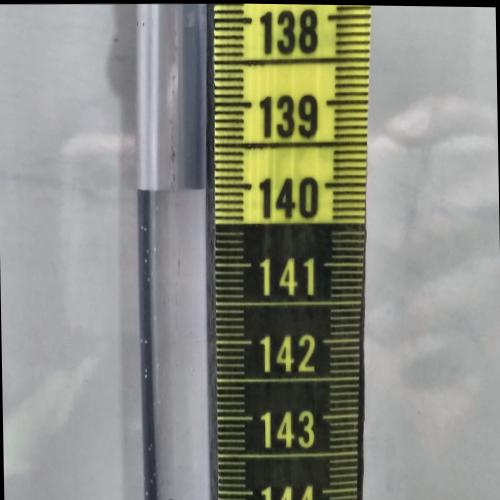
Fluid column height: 140.0 cm